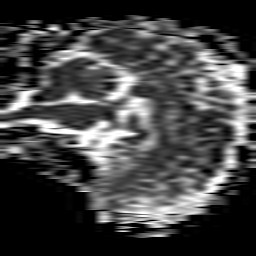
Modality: ADC
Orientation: sagittal
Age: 39
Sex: female
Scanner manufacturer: philips
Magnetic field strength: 1.5 T
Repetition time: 5.015 s
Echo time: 0.07843 s